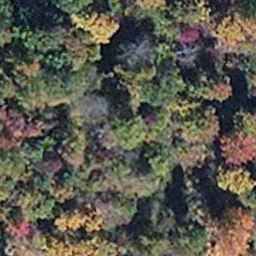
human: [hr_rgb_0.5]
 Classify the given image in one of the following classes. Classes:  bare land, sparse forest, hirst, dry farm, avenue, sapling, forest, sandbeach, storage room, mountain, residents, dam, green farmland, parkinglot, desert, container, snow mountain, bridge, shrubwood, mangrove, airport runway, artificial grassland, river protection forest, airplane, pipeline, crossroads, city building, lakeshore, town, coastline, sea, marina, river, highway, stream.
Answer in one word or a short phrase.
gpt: mangrove